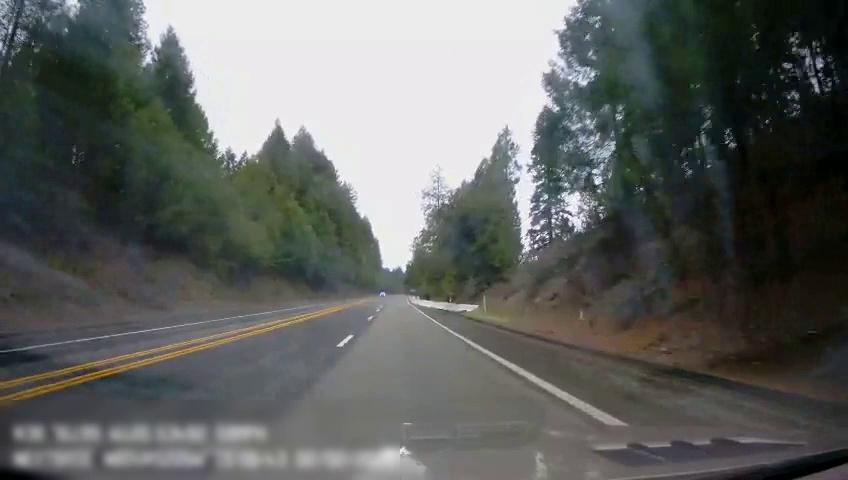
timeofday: Day
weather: Cloudy
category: Drivable Space
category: Lanes | Opposite Lane
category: Lanes | Opposite Lane
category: Lanes | Alternate Lane
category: Lanes | Current Lane
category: Lanes | Current Lane